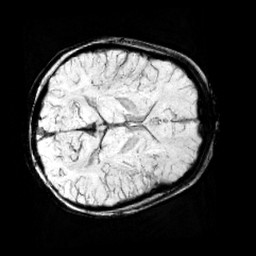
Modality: minIP
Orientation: axial
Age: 11
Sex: male
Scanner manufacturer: siemens
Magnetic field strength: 3 T
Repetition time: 0.027 s
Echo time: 0.02 s